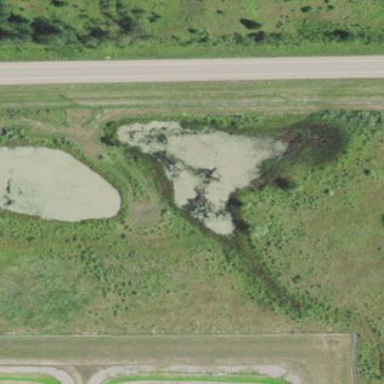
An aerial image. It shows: Pond with natural water.